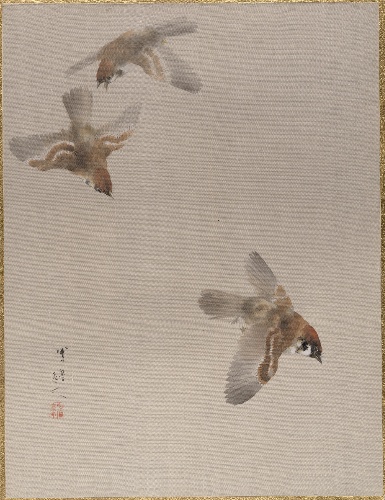
Artist: Watanabe Seitei
Artist bio: Japanese, 1851–1918
Date: ca. 1887
Object type: Album leaf
Classification: Paintings
Medium: Album leaf; ink and color on silk
Culture: Japan
Period: Meiji period (1868–1912)
Dimensions: 14 1/4 x 10 3/4 in. (36.2 x 27.3 cm)
Department: Asian Art
Credit line: Charles Stewart Smith Collection, Gift of Mrs. Charles Stewart Smith, Charles Stewart Smith Jr., and Howard Caswell Smith, in memory of Charles Stewart Smith, 1914
Accession year: 1914
Repository: Metropolitan Museum of Art, New York, NY
Tags: Birds